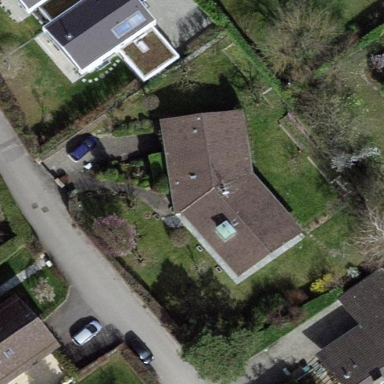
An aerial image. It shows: Garden enclosed by fence.